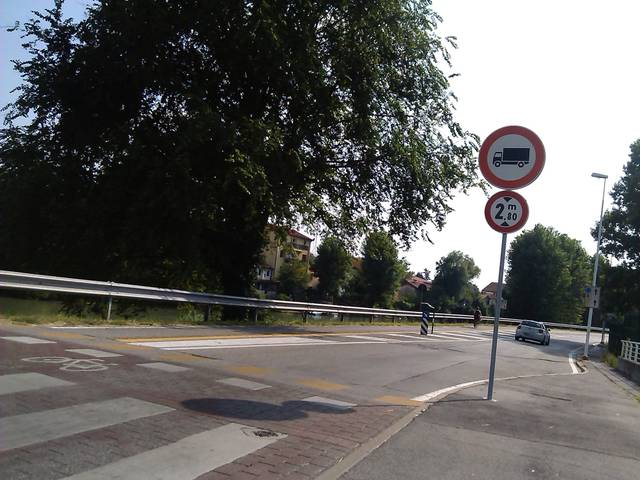
Region: Italy
Coordinates: 45.386, 11.863